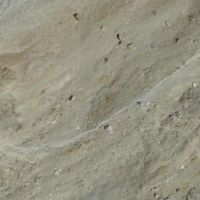
EUNIS habitat code: 48
Species observed at this site:
Ranunculus glacialis